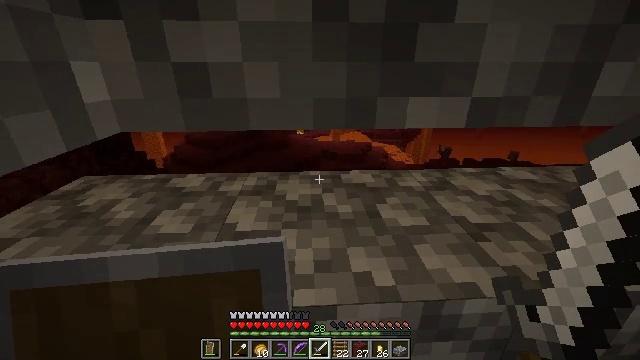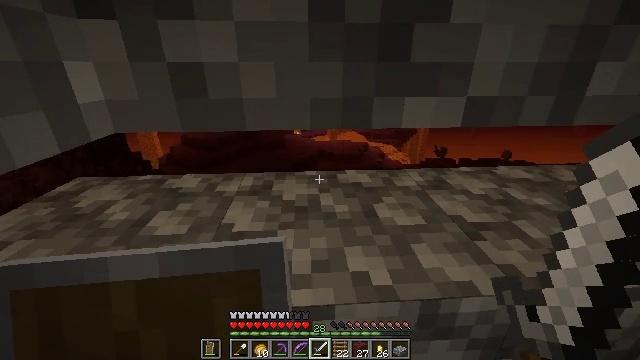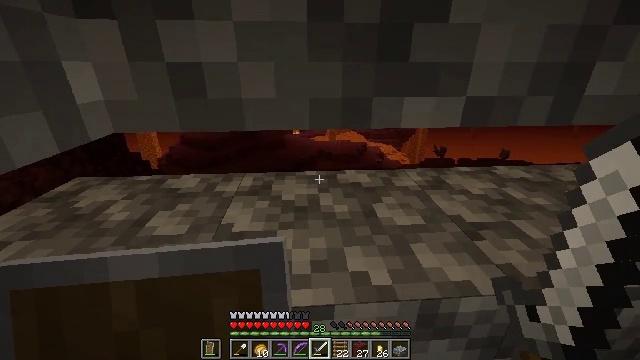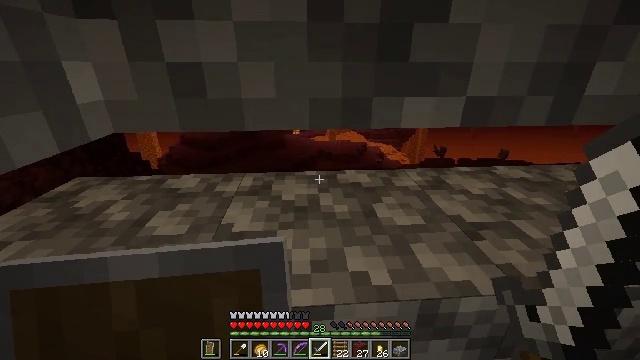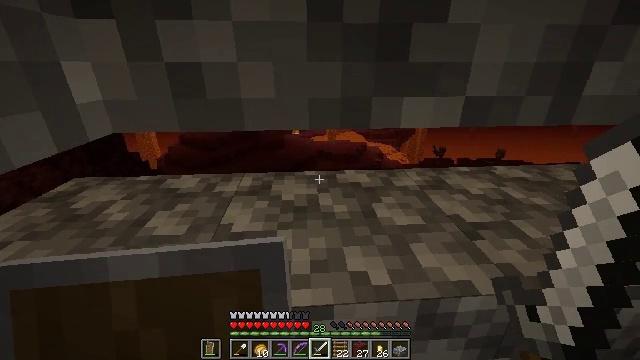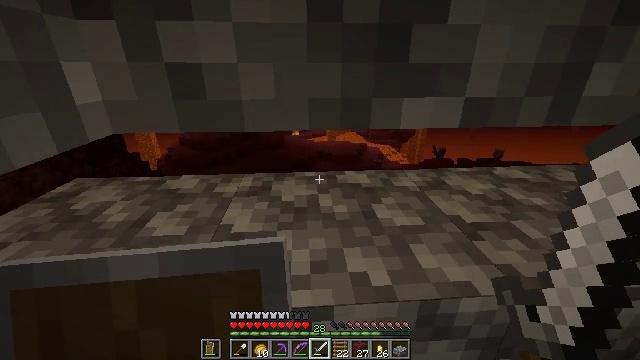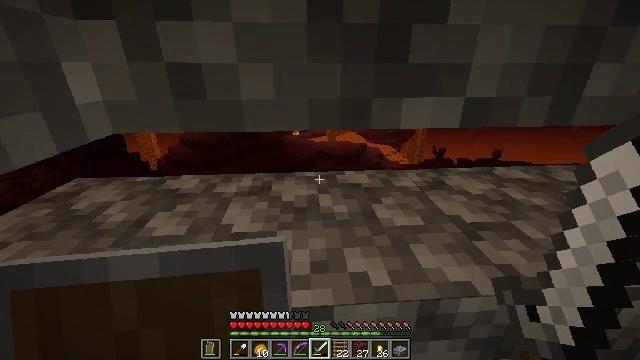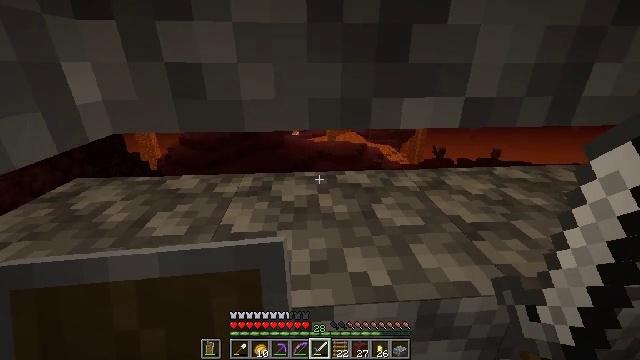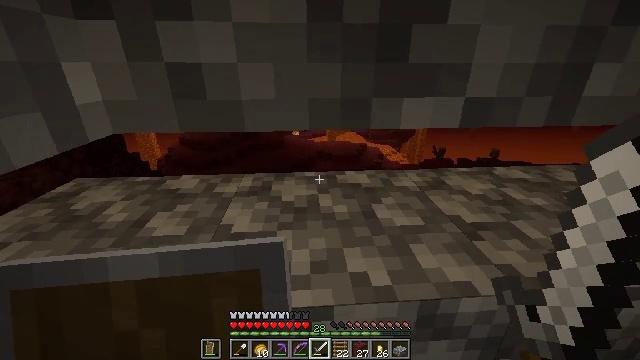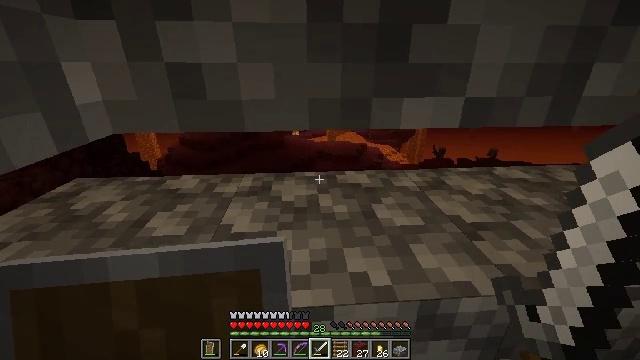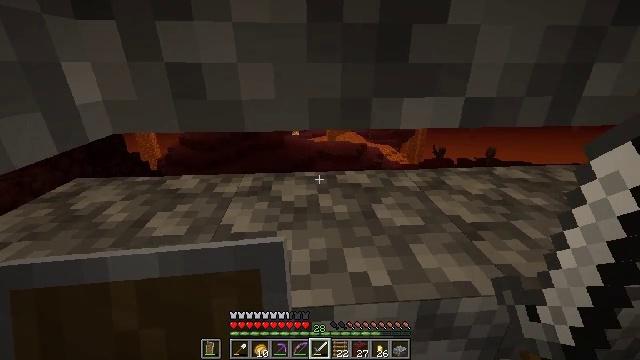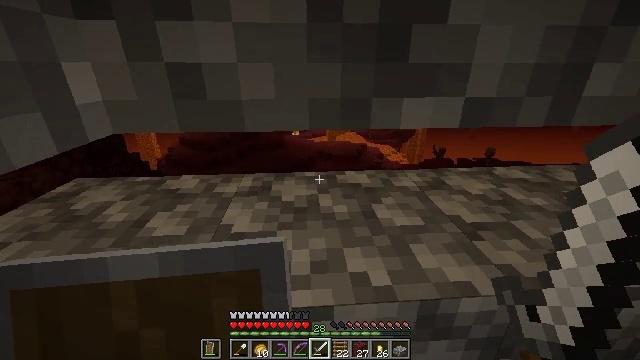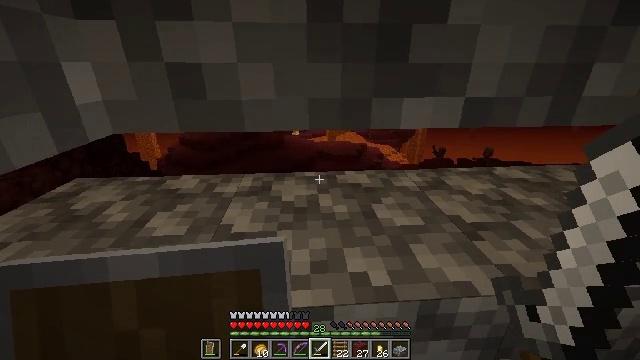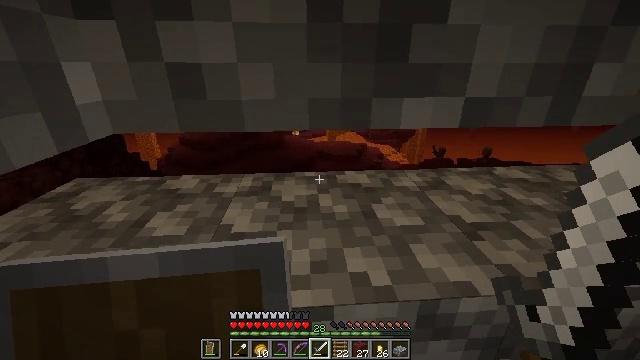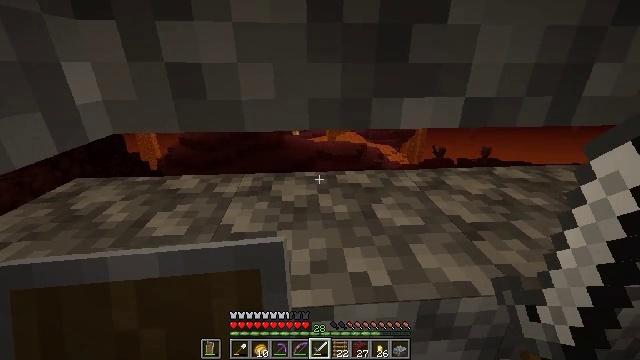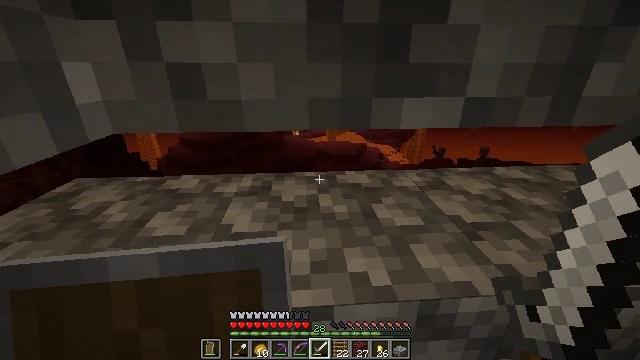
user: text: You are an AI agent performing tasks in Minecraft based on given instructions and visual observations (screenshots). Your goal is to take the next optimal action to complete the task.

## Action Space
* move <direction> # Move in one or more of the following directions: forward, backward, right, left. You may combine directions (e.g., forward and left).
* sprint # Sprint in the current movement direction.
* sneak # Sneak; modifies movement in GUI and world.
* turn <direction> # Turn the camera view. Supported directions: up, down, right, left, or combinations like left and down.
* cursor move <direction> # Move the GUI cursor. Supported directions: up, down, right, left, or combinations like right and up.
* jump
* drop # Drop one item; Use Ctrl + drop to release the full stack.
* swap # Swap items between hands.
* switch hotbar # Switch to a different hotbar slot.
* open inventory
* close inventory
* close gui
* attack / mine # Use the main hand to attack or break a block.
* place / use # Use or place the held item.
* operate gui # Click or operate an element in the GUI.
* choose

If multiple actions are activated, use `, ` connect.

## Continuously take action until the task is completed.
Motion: motion action
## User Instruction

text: Kill a zombified piglin.
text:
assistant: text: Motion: no_op
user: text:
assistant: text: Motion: no_op
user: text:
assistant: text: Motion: no_op
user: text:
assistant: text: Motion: no_op
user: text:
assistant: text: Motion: no_op
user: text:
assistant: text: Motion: no_op
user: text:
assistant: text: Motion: no_op
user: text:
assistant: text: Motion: no_op
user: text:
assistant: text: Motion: no_op
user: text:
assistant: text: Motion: no_op
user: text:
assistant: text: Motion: no_op
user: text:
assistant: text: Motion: no_op
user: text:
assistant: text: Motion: no_op
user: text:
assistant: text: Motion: no_op
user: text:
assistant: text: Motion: no_op
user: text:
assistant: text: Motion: no_op
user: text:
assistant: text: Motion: no_op
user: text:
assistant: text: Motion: turn up
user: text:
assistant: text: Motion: turn left
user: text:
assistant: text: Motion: no_op
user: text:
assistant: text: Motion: no_op
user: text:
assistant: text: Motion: no_op
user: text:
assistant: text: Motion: move back, turn down
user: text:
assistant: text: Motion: move back, turn right and down
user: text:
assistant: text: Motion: move back
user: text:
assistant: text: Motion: no_op
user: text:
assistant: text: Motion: no_op
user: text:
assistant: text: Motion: no_op
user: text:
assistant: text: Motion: no_op
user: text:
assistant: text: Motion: no_op